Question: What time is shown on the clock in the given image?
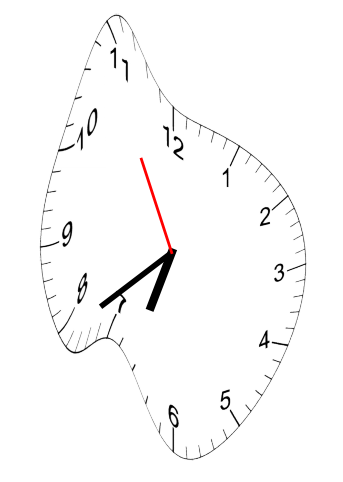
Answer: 06:38:55